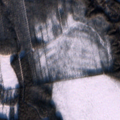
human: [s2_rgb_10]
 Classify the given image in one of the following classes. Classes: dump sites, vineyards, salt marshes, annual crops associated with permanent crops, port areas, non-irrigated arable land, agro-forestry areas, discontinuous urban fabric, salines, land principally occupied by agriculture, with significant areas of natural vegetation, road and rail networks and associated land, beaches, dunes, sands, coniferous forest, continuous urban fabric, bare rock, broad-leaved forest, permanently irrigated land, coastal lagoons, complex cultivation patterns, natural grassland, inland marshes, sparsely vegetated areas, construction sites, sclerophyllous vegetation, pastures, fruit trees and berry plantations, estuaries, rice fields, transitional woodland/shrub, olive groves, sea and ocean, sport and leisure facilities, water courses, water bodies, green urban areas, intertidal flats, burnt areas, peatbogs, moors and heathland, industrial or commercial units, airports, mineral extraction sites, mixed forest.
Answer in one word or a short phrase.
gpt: coniferous forest, mixed forest, peatbogs